Field crop: tomato
Growth stage: 2
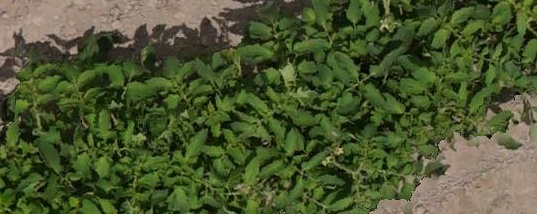
Species: tomato